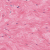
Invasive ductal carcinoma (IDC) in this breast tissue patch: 0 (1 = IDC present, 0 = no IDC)